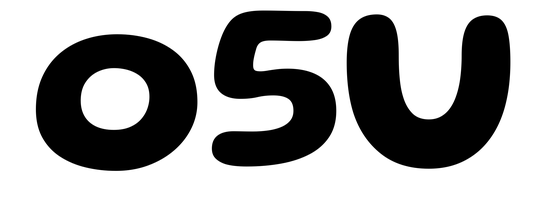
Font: Gluten_SemiBold